Contrast-enhanced CT slice 46 of 89
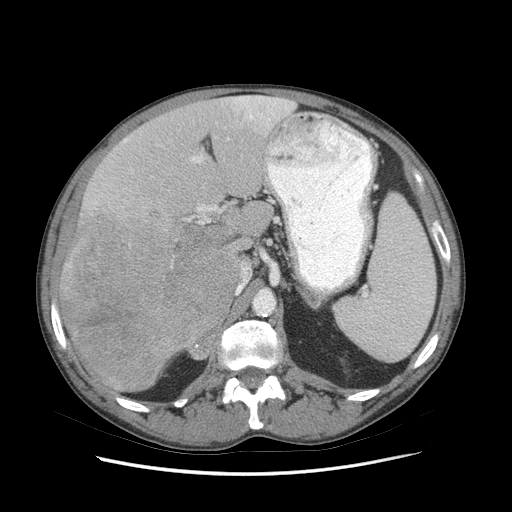
Segmented voxel counts for this case:
Liver: 925166 voxels
Tumor mass: 840585 voxels
Portal vein: 24624 voxels
Abdominal aorta: 4374 voxels